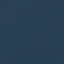
Land use / land cover class: SeaLake